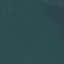
Land use / land cover class: SeaLake